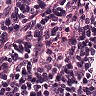
Metastatic tissue present: no